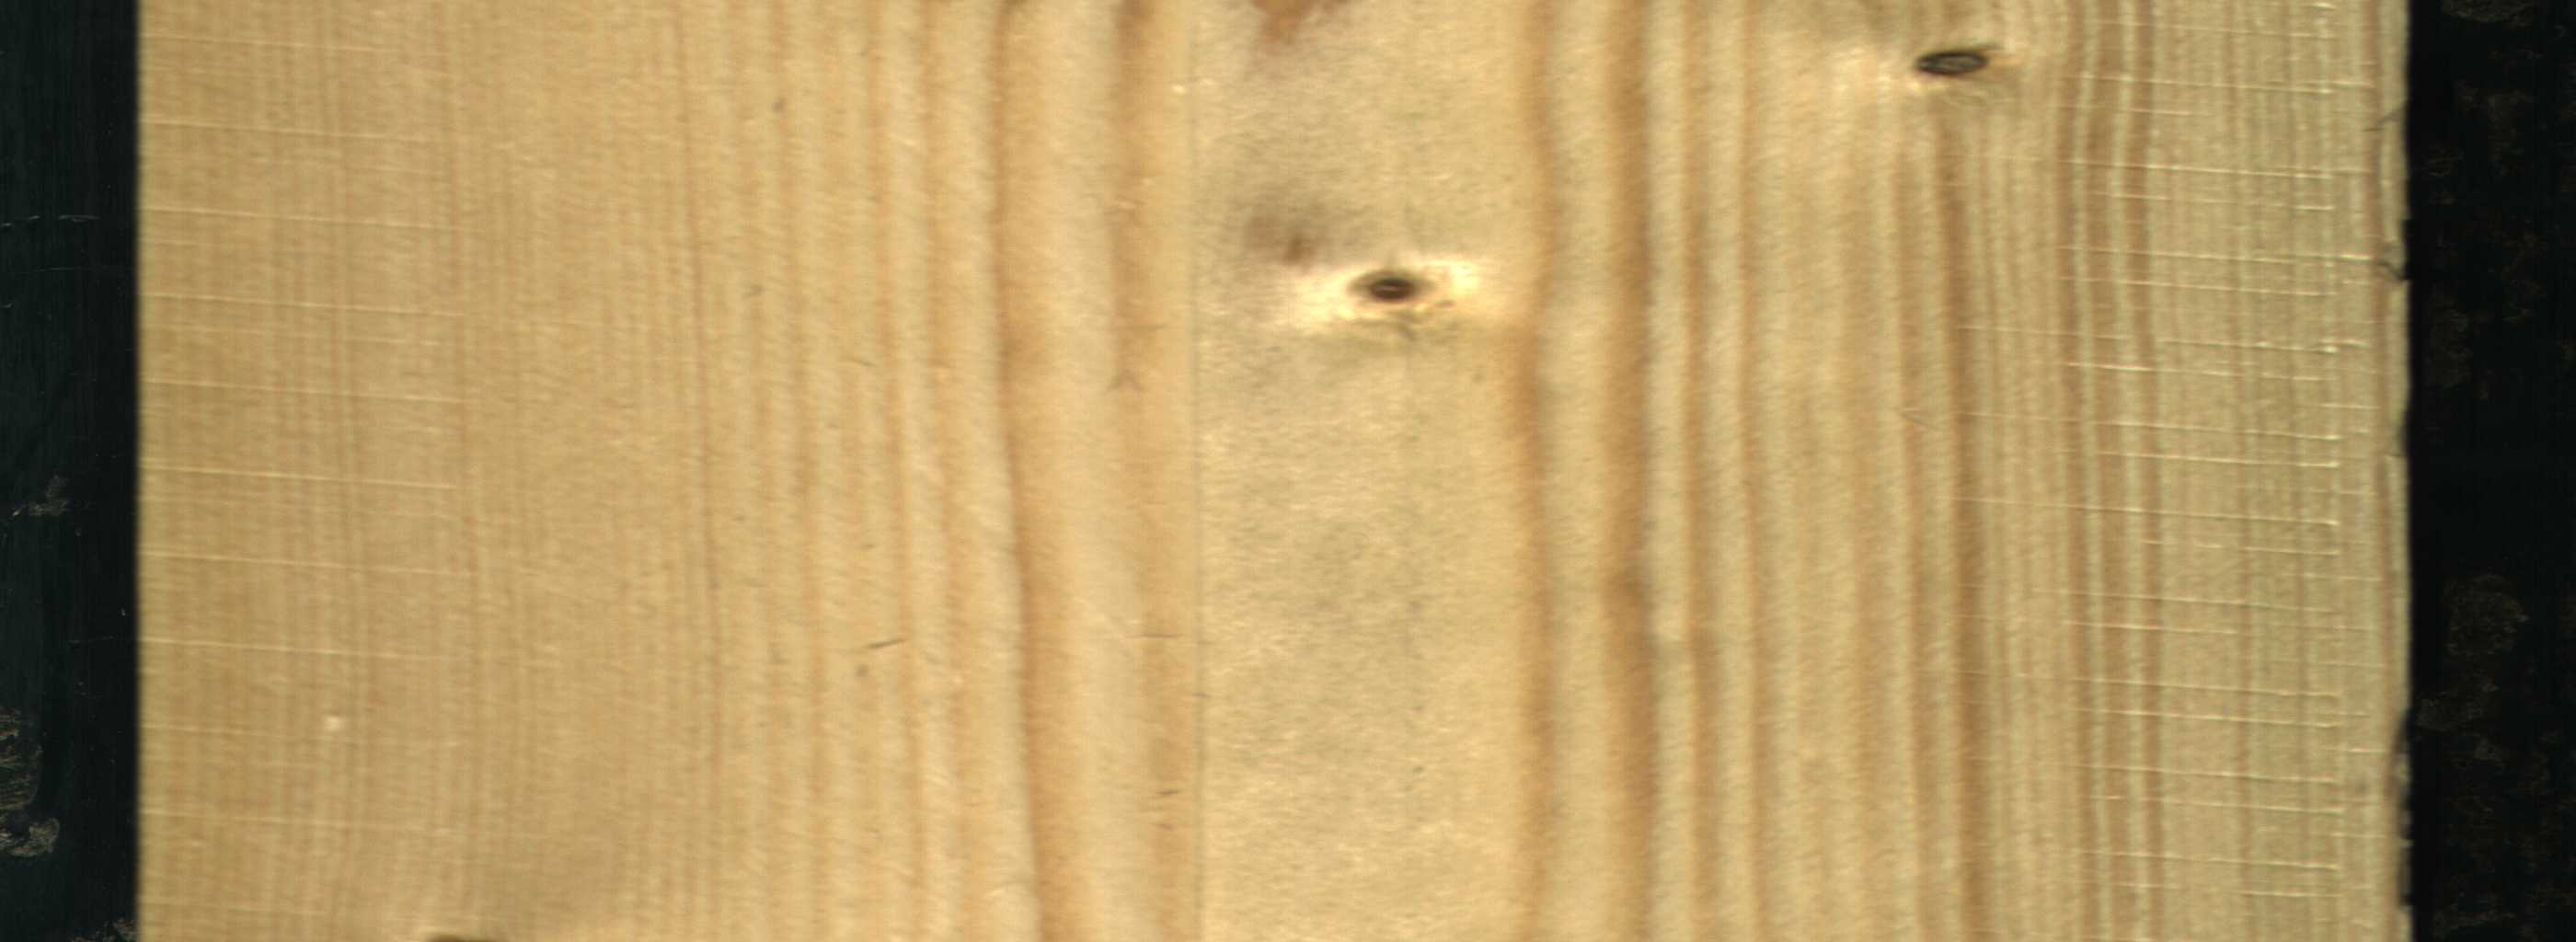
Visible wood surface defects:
Dead_Knot
Dead_Knot